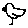
Label: bird